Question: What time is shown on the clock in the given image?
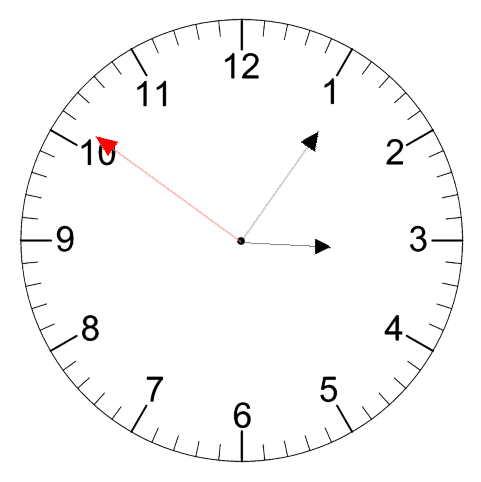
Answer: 03:05:51